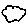
Label: cloud